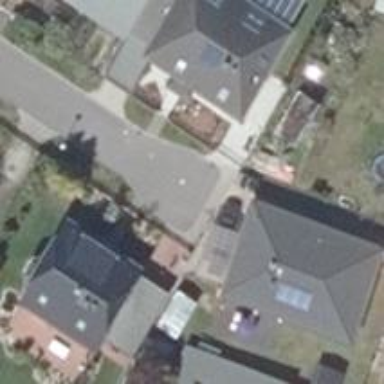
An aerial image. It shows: Asphalt road in residential area.